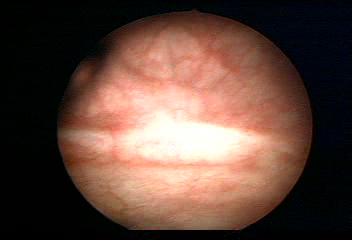
Modality: WLC
Class: Normal mucosa
Bladder cancer association: No